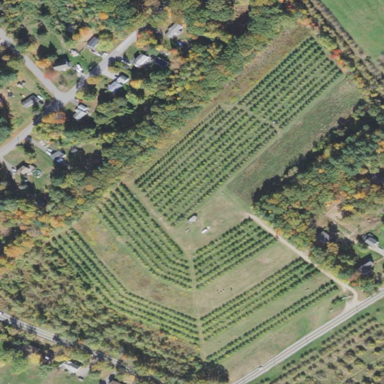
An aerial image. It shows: Orchard.